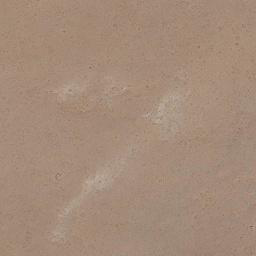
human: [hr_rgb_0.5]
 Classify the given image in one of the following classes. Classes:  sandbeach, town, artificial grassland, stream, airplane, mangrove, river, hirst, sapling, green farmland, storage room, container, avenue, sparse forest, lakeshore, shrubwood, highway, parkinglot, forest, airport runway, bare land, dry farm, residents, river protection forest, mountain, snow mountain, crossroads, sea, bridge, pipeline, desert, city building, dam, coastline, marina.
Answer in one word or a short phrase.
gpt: bare land